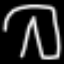
Label: pants